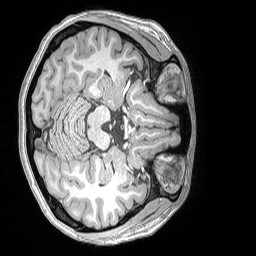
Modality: T1w
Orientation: axial
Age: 21
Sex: female
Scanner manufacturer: siemens
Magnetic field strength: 3 T
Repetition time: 2.53 s
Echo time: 0.00164 s